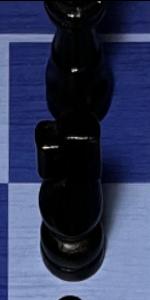
Label: Knight_Black